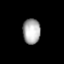
Tissue: prostate
Cell type: Epithelial cells
Senescence score: 0.2734
Nuclear area (px): 434
Mean DAPI intensity: 172.366